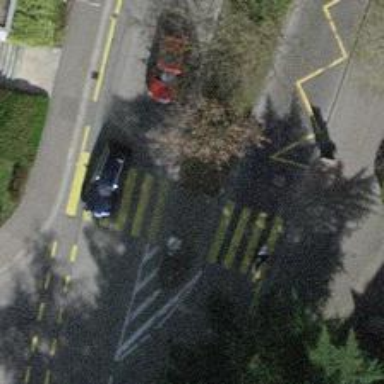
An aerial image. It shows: Marked crossing with zebra stripes on the road.